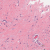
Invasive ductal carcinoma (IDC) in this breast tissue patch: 0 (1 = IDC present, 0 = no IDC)